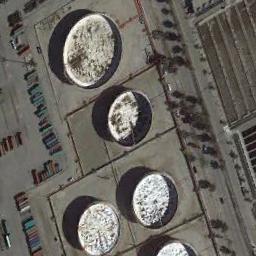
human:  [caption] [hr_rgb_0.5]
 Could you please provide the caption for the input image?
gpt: There are many trees beside the storage tanks .

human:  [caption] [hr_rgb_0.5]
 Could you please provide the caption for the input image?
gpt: There are five storage tanks on the bare land .

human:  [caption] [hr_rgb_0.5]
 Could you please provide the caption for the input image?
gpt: Here are two white storage tanks of the same size .

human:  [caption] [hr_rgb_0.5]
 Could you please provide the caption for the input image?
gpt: There are many neatly arranged storage tanks and many cars in the factory .

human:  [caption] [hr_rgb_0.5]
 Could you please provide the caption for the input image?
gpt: There are several storage tanks and many containers .